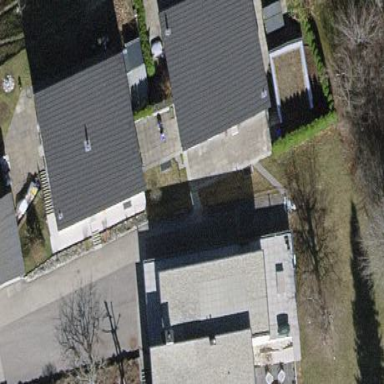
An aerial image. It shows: Detached building with flat roof.